A scalogram of one vibration snapshot from a rotating bearing is shown, computed with a continuous wavelet transform. Determine the bearing's health state. Answer with exactly one of: normal, inner_race, outer_race, ball.
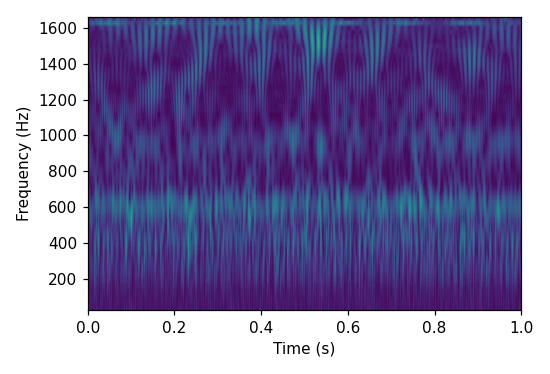
Answer: outer_race